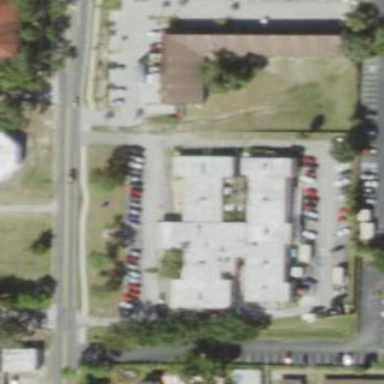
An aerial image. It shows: Nursing home building.